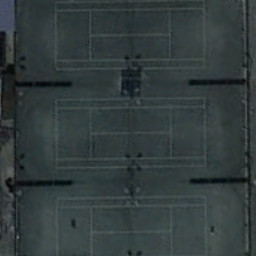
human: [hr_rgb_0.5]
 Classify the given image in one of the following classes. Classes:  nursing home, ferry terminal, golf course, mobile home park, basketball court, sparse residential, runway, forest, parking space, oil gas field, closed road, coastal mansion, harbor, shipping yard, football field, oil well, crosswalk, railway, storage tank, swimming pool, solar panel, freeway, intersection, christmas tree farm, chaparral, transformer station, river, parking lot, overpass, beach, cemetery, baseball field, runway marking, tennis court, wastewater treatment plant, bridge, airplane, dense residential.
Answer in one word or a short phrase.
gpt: tennis court